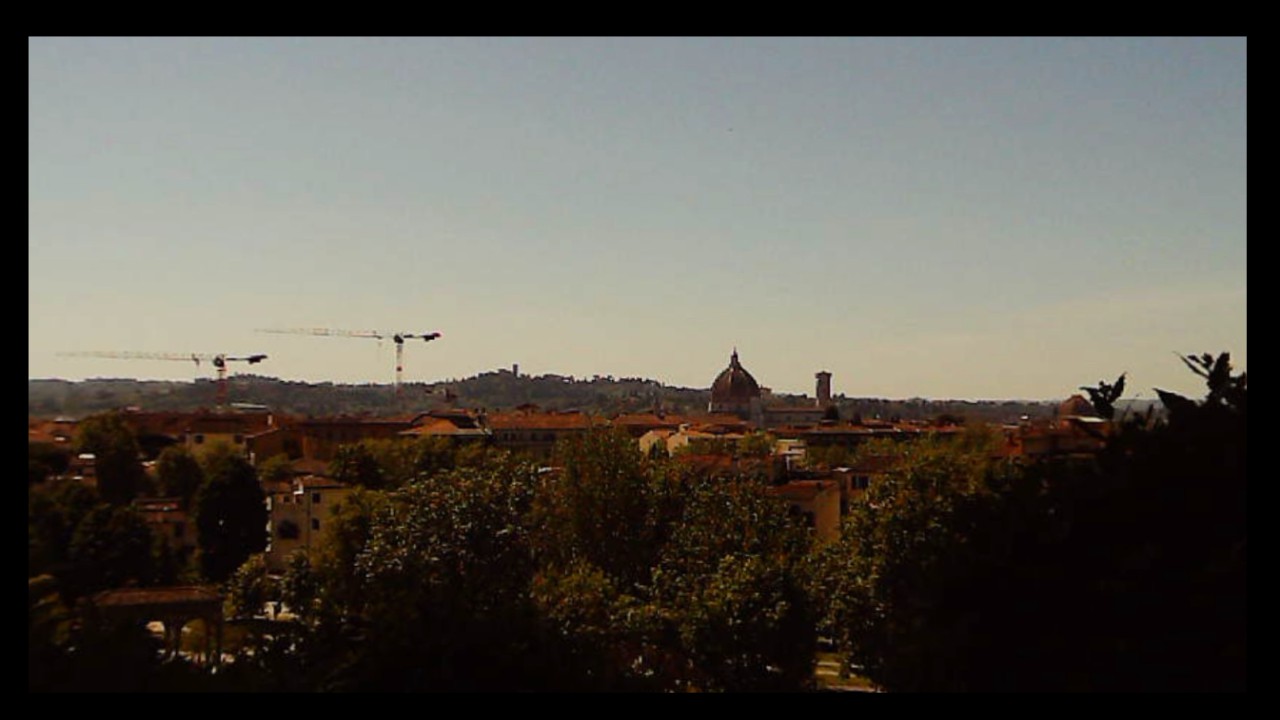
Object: DarwinFPV cineape20